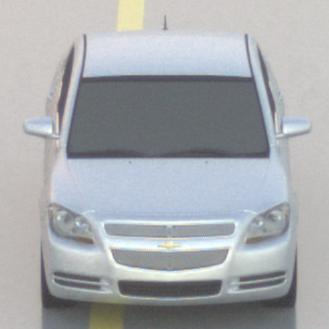
Make: Chevrolet
Model: Malibu 2.4
Detailed model: Malibu
Model produced from: 2012/07
Model produced until: 2014/08
Doors: 4
Color: white
Road condition: wet road
Daytime: sunrise or sunset
Contrast: low contrast